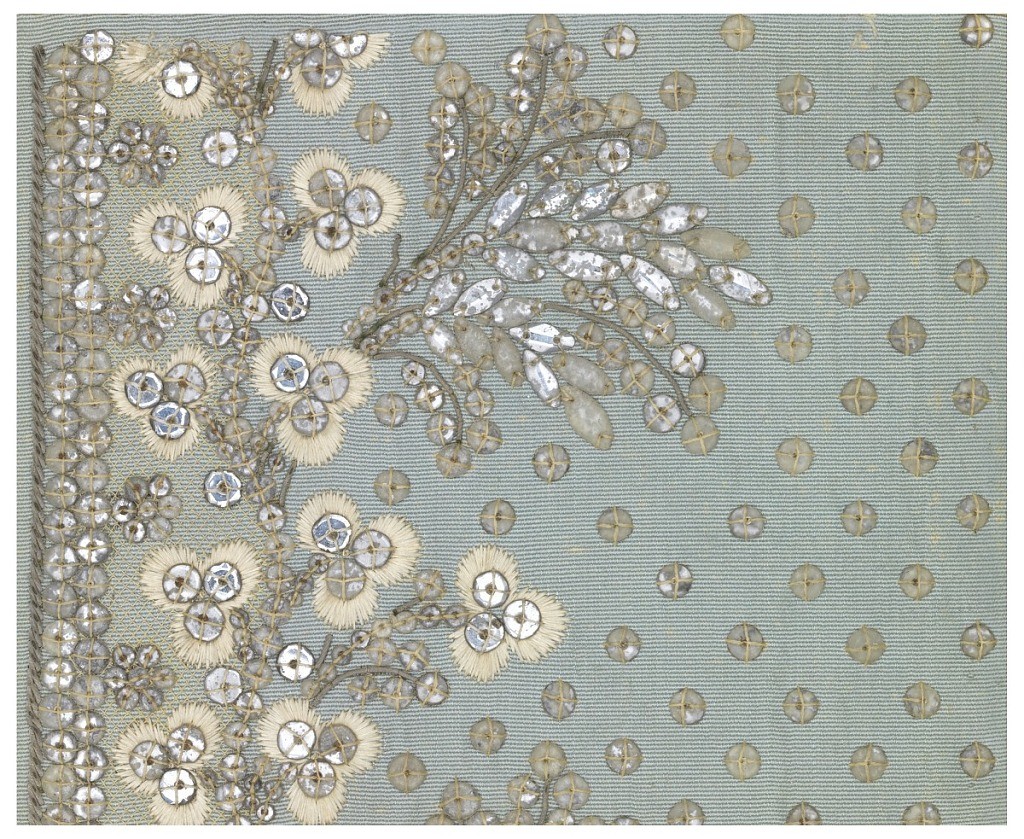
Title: Salesman's sample
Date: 1775–1805
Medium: silk, net, glass, silver wire, paper Technique: embroidered and appliqued on plain weave
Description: Floral pattern embroidered in white silk, silver wire, clear glass and net applique on a light blue ground.